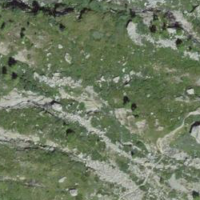
EUNIS habitat code: 31
Species observed at this site:
Dryas octopetala
Zygaena exulans